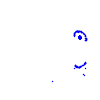
Particle: proton